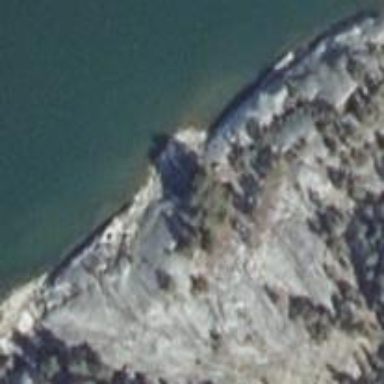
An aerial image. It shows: Landscape dominated by bare rock.